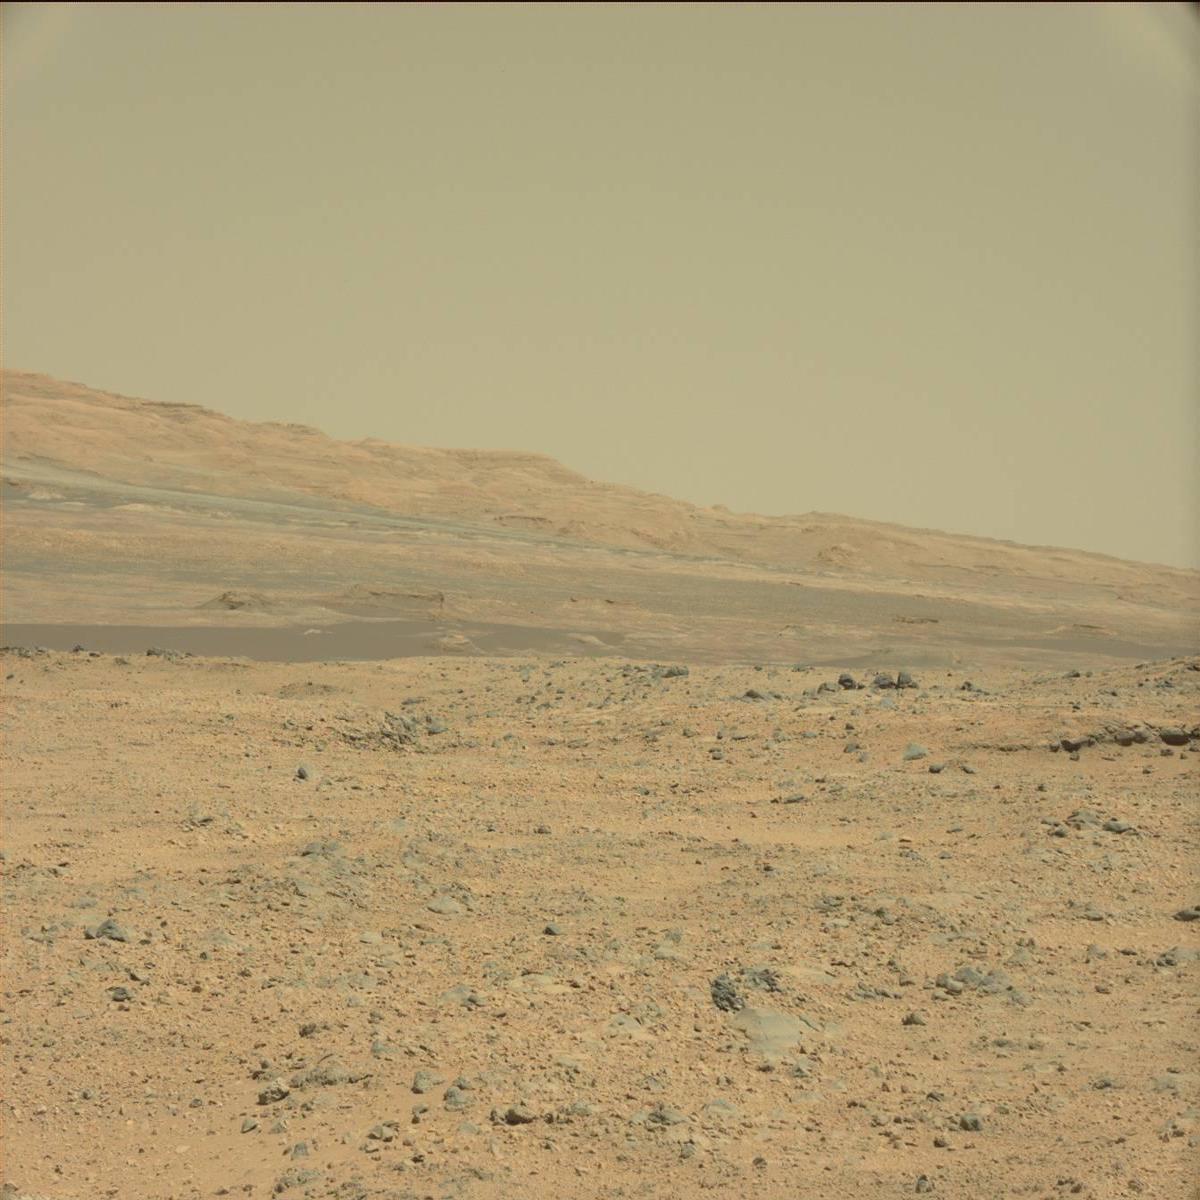
Terrain classes present: Bedrock, Ridge, Rock, Sand / Soil, Sky